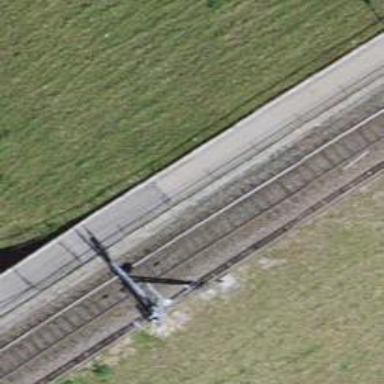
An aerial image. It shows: Viaduct railway bridge with single electrified track using contact line.